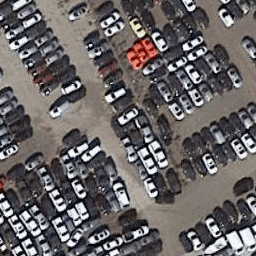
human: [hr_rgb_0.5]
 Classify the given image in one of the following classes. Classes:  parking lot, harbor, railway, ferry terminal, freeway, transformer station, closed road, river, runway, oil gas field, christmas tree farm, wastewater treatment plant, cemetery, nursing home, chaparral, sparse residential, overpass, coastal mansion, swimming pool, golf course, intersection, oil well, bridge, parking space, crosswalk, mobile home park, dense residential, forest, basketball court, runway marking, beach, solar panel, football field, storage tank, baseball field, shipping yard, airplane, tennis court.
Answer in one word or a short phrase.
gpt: parking lot